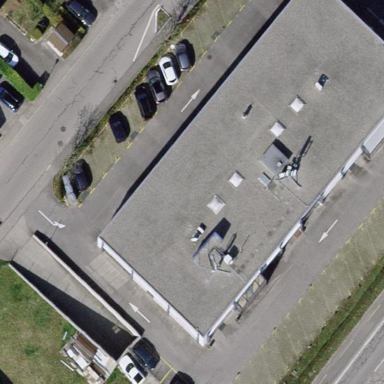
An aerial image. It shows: Commercial building.